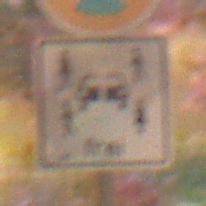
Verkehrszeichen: CarsharingfahrzeugeFrei
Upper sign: AbsolutesHalteverbot
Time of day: Night
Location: Outdoor (Nature)
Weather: Clear
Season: NotSpecified
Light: Natural